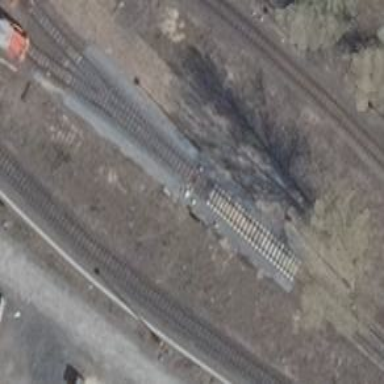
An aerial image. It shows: Railway switch.